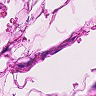
Metastatic tissue present: no